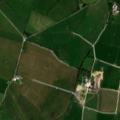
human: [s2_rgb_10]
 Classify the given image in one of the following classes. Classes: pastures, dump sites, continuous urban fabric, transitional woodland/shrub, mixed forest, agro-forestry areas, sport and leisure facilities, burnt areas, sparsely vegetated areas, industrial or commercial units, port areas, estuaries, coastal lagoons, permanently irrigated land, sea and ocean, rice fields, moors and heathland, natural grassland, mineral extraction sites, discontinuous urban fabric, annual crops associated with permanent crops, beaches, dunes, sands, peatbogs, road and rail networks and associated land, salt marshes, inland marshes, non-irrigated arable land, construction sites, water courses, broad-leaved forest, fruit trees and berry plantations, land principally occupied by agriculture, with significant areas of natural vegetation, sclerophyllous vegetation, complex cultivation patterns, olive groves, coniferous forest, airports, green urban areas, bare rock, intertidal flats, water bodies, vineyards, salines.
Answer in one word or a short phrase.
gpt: non-irrigated arable land, pastures